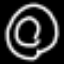
Label: donut